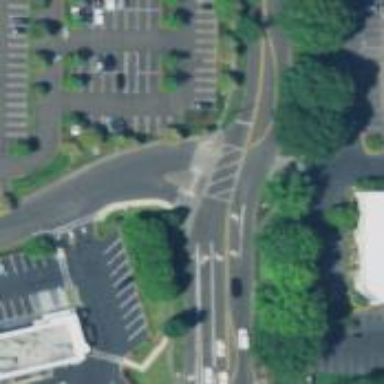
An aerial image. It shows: Marked uncontrolled road crossing.